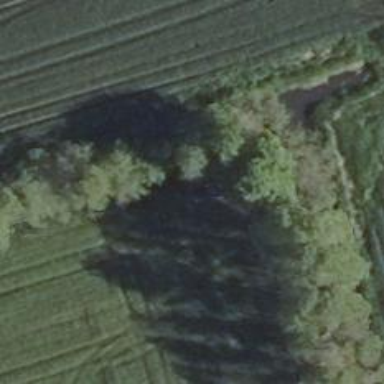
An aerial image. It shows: Row of trees in natural setting.